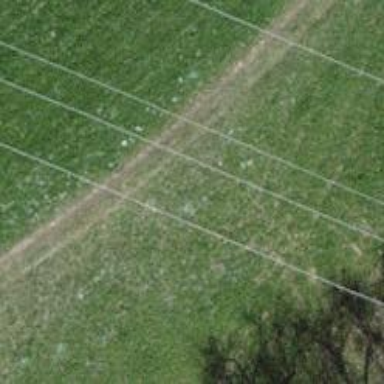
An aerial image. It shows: Unpaved path with grade1 tracktype.